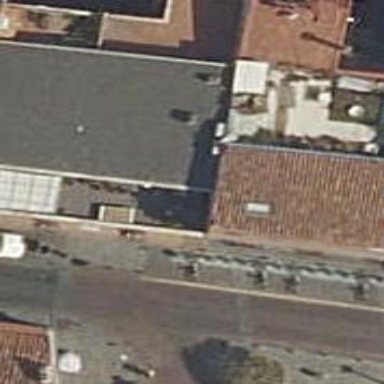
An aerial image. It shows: Clothing store.